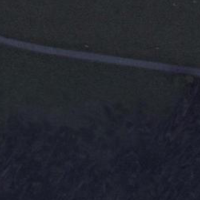
EUNIS habitat code: 23
Species observed at this site:
Pieris napi